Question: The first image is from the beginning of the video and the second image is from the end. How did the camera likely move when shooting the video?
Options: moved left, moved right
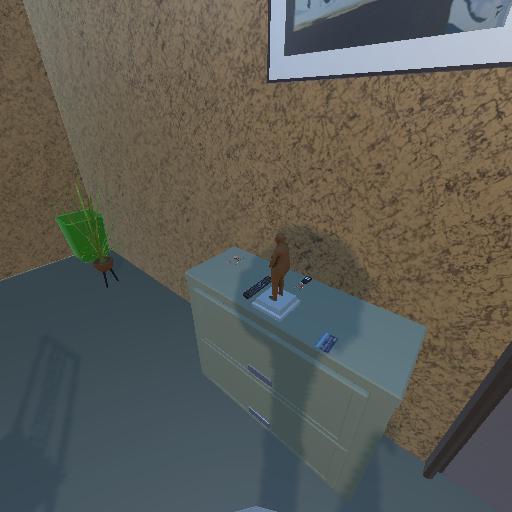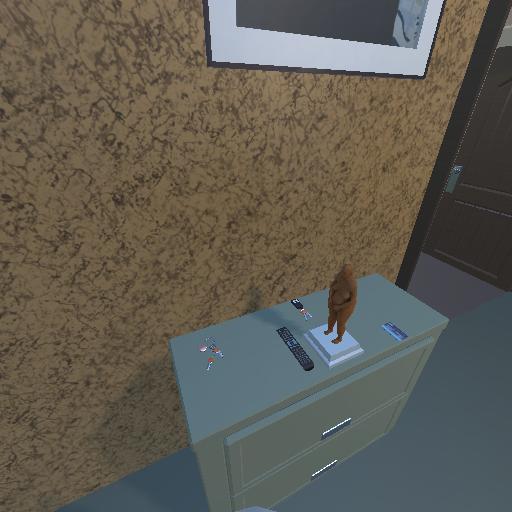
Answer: moved left